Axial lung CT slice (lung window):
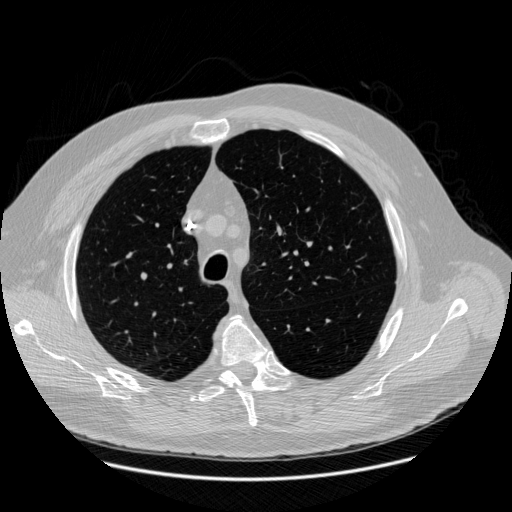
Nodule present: no